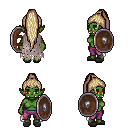
a pixel art fantasy rpg character, female body template, orc, green skin, gray tattered cape, magenta pants, white blonde extra-long topknot hairstyle, gray slippers, shield, four views (front, back, left, right), 2x2 character sprite sheet, small pixel art, hard edges, no anti-aliasing